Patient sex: F
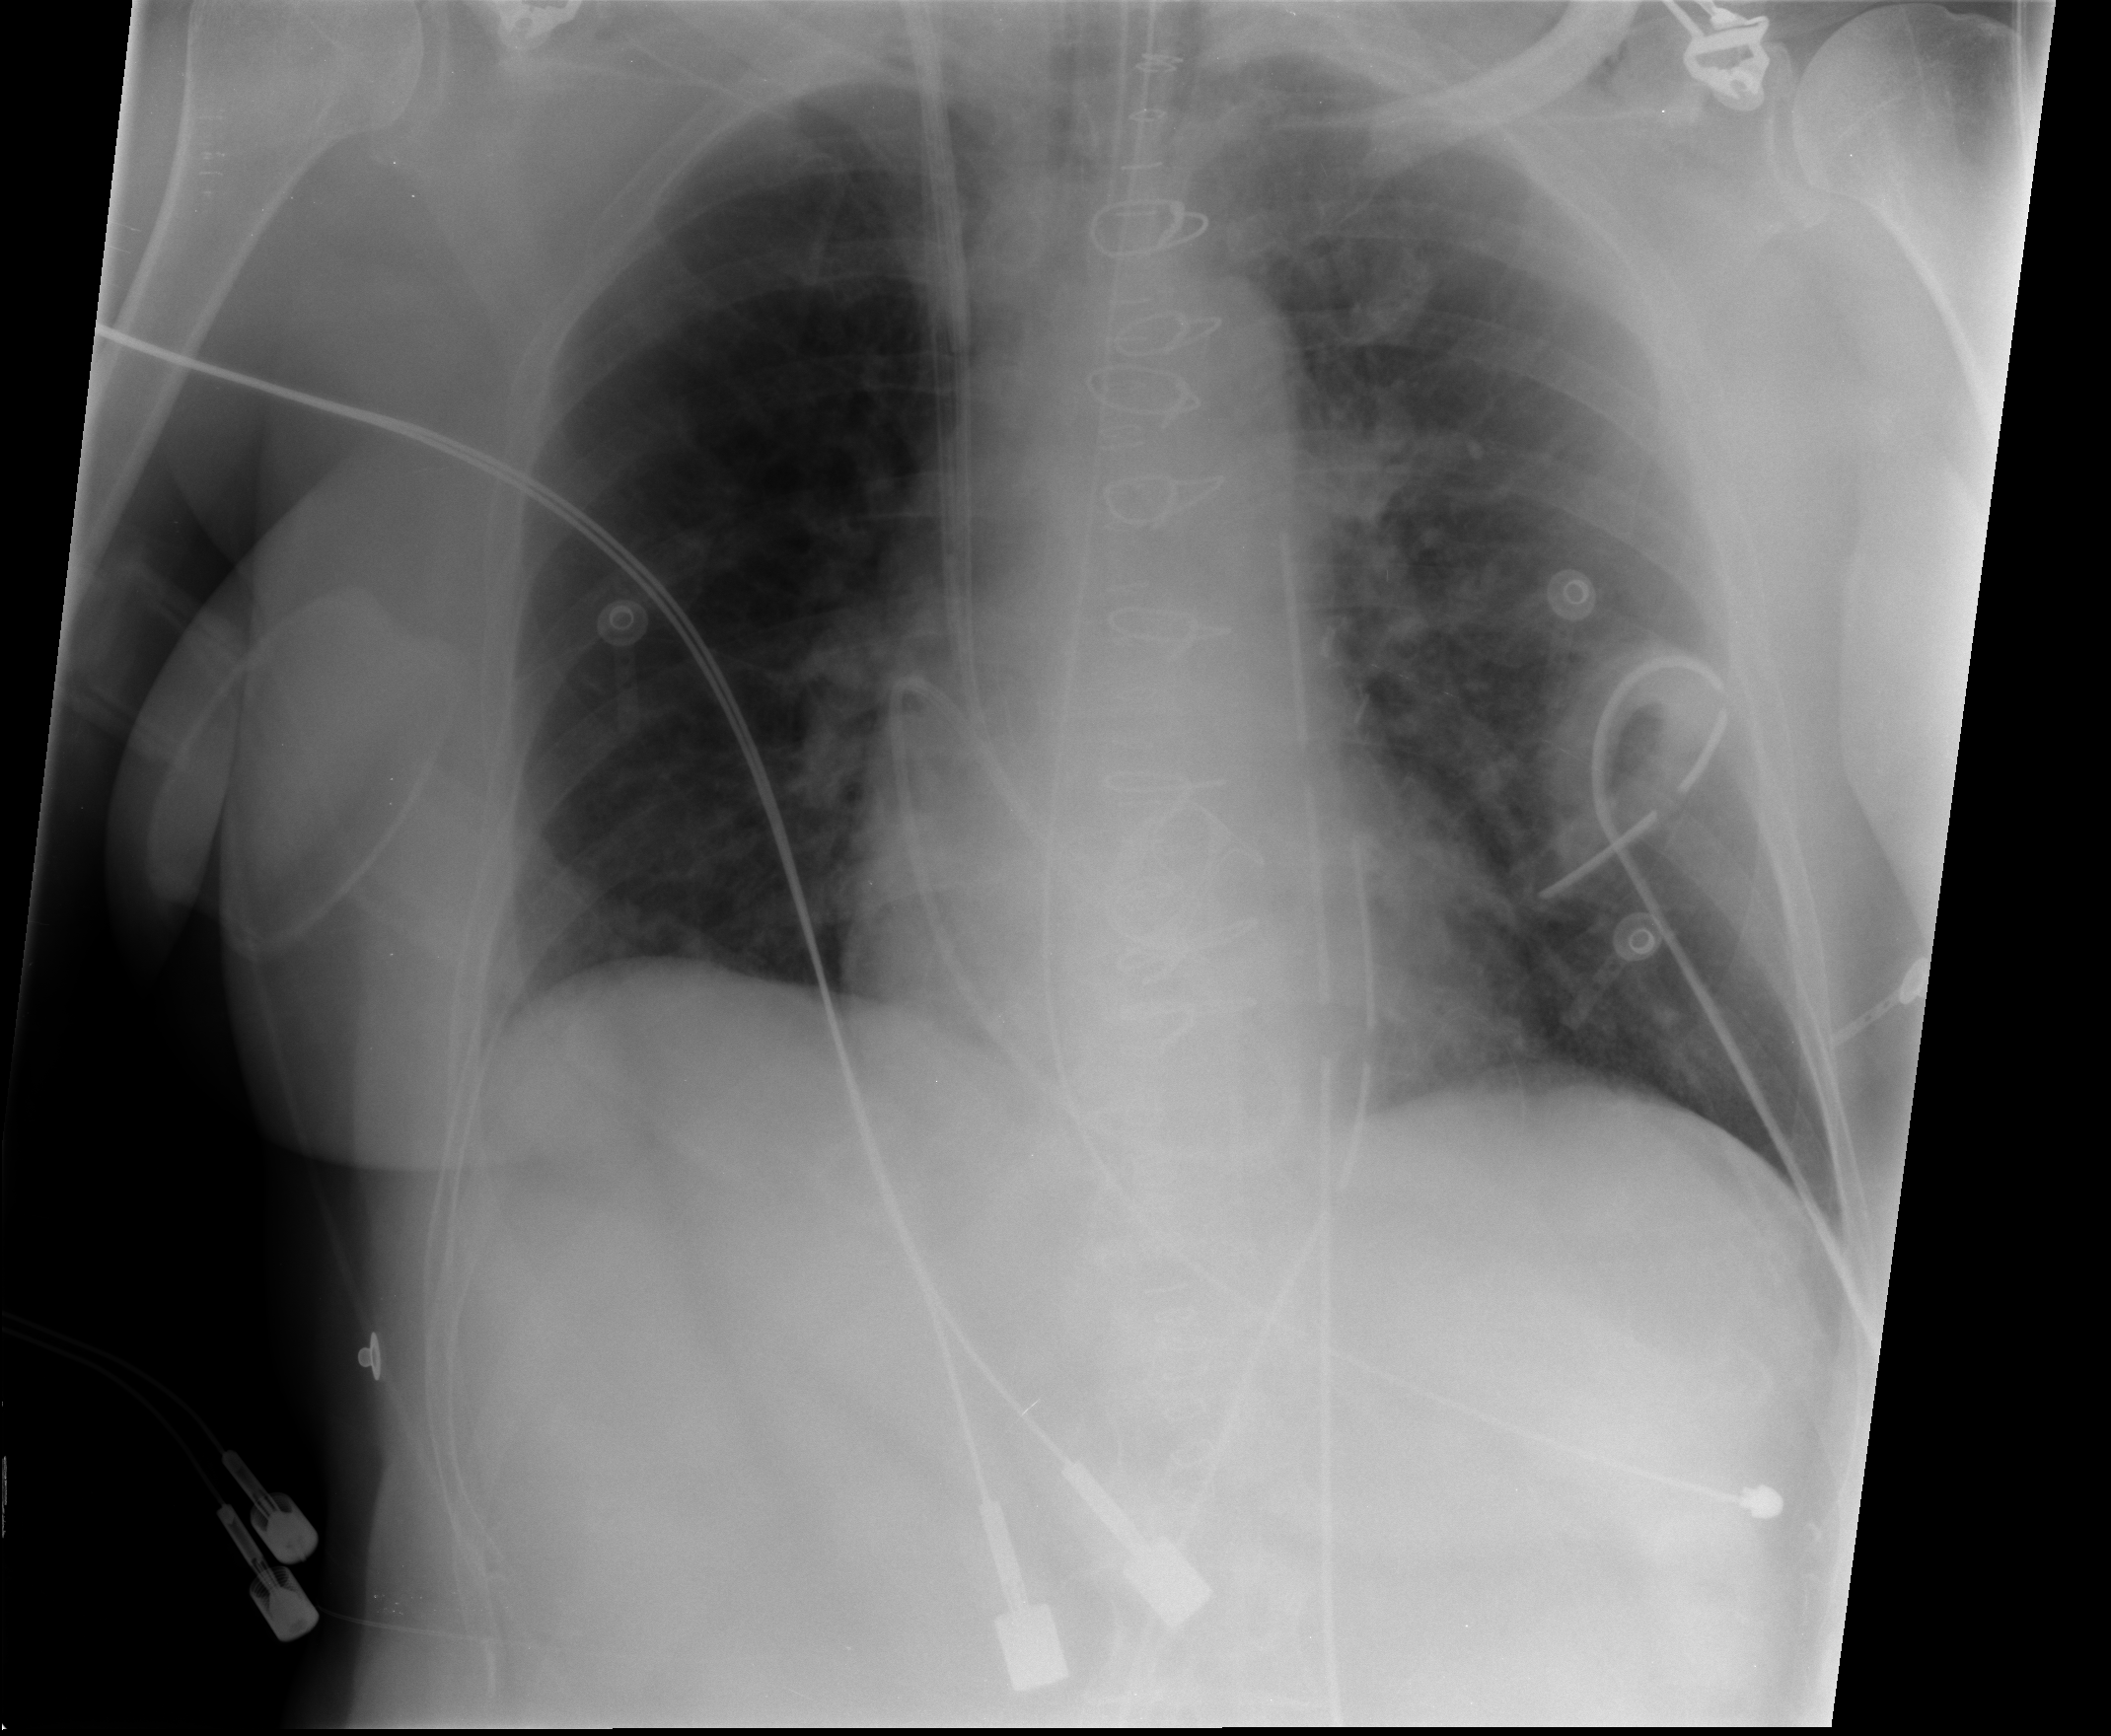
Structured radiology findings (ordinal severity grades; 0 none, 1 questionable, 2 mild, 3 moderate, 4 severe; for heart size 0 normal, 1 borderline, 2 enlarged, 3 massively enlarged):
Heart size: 2
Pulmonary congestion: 2
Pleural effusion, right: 0
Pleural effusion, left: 0
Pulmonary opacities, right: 0
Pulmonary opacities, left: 0
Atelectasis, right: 0
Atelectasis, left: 0